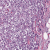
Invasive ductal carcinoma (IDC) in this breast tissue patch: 1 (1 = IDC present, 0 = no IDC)